Aerial crown-view tile of a tropical tree (Barro Colorado Island, Panama), acquired 20241216:
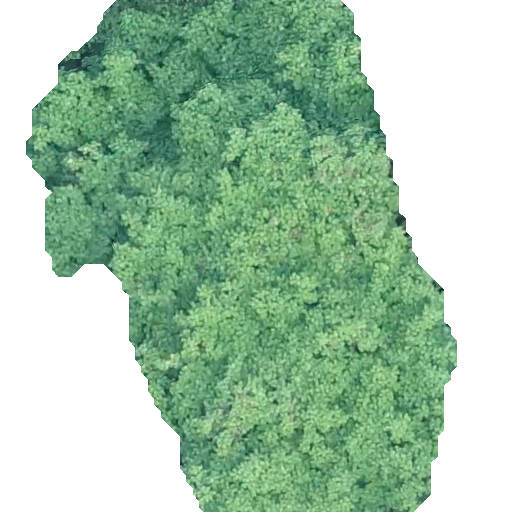
Species: Tachigali panamensis
GBIF accepted scientific name: Tachigali panamensis
Crown area: 257.139 m²